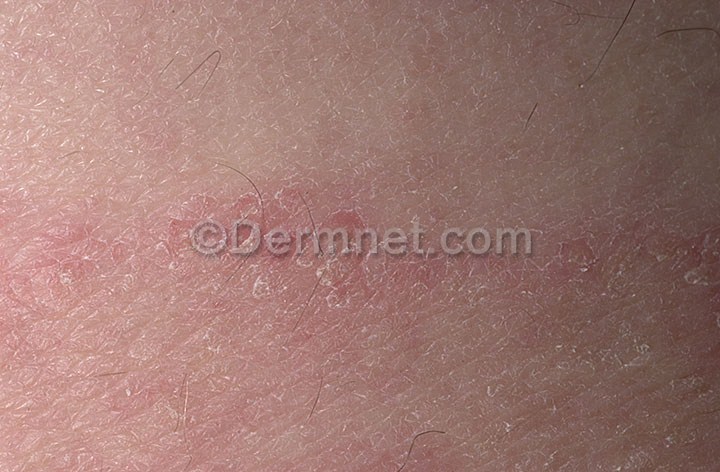
Disease: Tinea Ringworm Candidiasis and other Fungal Infections